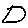
Label: hexagon